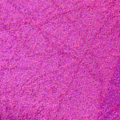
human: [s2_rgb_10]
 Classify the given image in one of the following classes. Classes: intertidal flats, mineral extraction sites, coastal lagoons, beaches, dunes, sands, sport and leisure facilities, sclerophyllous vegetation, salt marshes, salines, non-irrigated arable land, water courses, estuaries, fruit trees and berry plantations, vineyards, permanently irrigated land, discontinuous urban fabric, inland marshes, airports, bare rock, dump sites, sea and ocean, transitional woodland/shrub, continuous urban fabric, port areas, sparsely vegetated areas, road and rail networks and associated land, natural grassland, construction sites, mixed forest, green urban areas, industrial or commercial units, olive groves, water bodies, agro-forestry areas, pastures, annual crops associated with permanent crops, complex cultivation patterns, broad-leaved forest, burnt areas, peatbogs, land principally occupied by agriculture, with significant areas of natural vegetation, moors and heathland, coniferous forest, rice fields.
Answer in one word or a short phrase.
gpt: sea and ocean